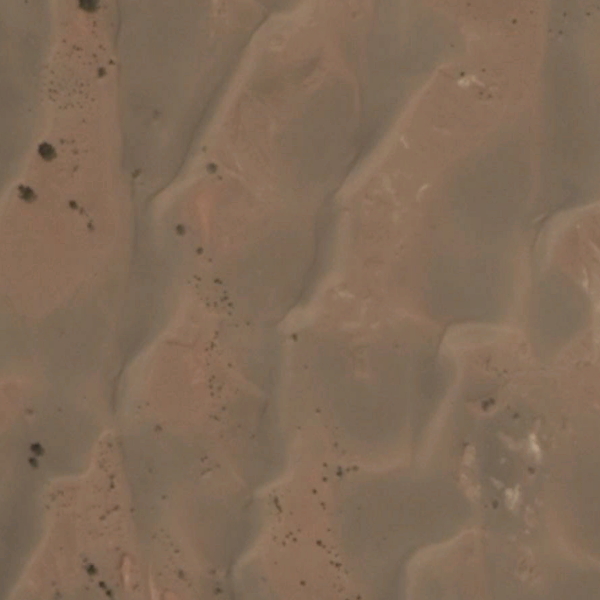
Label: Desert